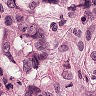
Metastatic tissue present: yes